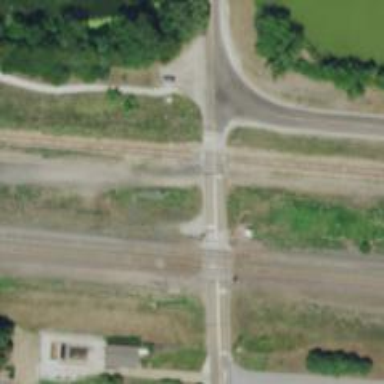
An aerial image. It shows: Level railway crossing with lights and barriers.